Question: I'm trying to get an object property from a class, in particular: I'm trying to understand when a class is a part of some other class (the construct used could be seen in the screenshot).

I've already tried to use the function 'getObjectPropertiesInSignature()' on a 'OWLClass' object (the object is "e").
'''
//display delle object property
Set<OWLObjectProperty> proprieta = e.getObjectPropertiesInSignature();
System.out.println("Object Property:");
if(proprieta.isEmpty()) {
System.out.println(" Questa classe non ha object property");
}
else {
for(OWLObjectProperty prop : proprieta) {
System.out.println(" "+ prop);
}
}
'''
The output of the snippet is 'Questa classe non ha object property', so the function returns an empty Set, But In this case, it should return a Set with one object property: .
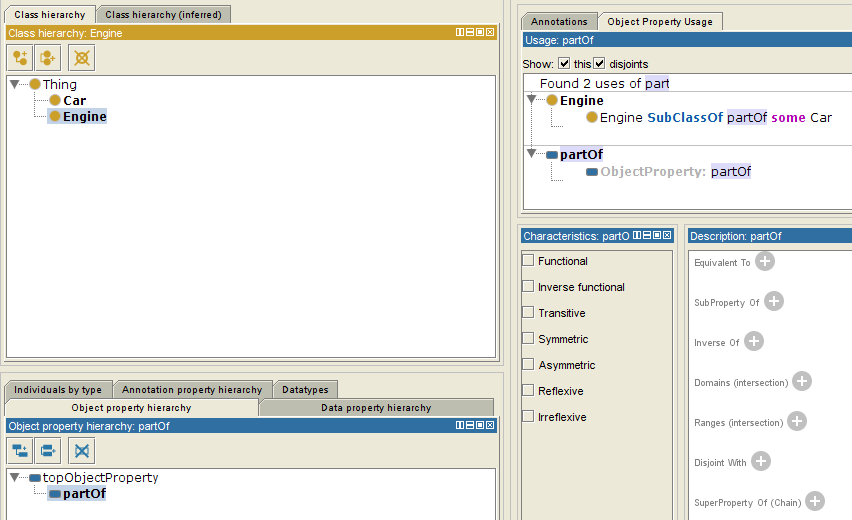
Answer: What you are trying to find out is whether a class is included in the domain of an object property (classes do not 'have' object properties in OWL), or whether the class is a subclass of a restriction. The signature of a class object contains object properties only when a class expression mentions a property, for example a qualified cardinality restriction or an existential restriction, as in your example.
In order to see whether a class has a superclass that uses 'partOf', you can create a class expression representing the right hand side of your subclass axiom and ask for its subclasses.
'''
OWLDataFactory df = ...
OWLClassExpression c = df.getOWLObjectSomeValuesFrom(partOf, car);
NodeSet subClasses = hermit.getSubClasses(c, false);
'''
For classes in the domain of partOf, you have to look for subclasses of the intersection of the domain expressions:
'''
OWLClassExpression domain = df.getOWLObjectIntersectionOf(ontology.objectPropertyDomainAxioms(partOf));
NodeSet subClassesInDomain = hermit.getSubClasses(domain, false);
'''